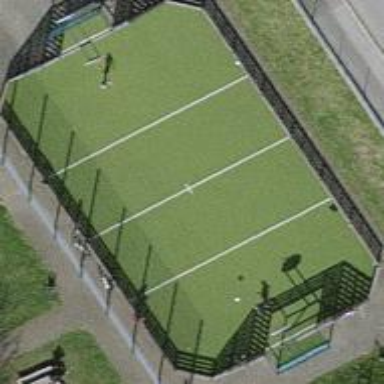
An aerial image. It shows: Multi-sport pitch for leisure activities.